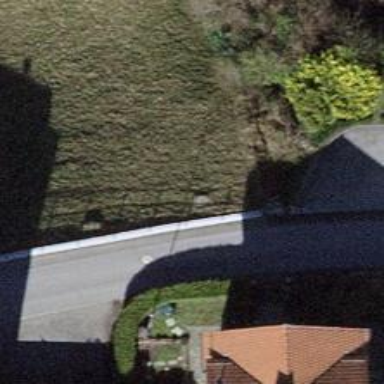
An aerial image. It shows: Residential road.